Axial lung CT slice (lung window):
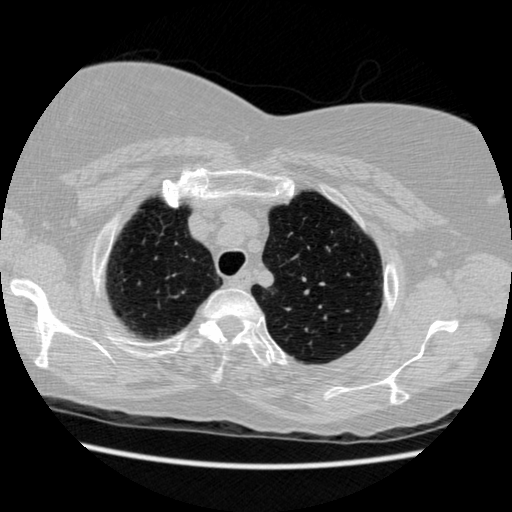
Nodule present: no